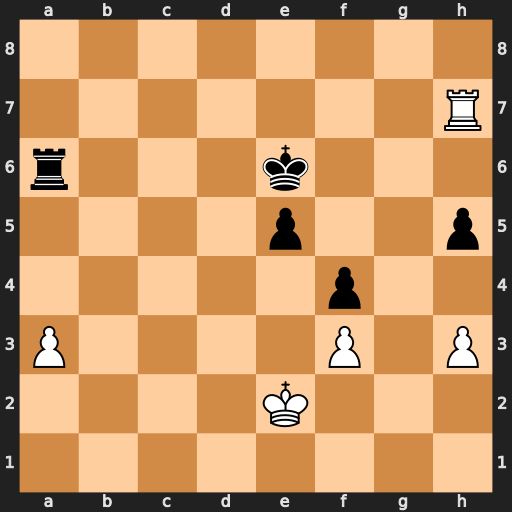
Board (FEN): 8/7R/r3k3/4p2p/5p2/P4P1P/4K3/8
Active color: w
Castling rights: -
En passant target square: -
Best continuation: Rh6+ Kd5 Rxa6